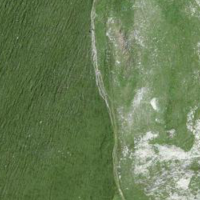
EUNIS habitat code: 26
Species observed at this site:
Gentianella campestris
Gentiana verna